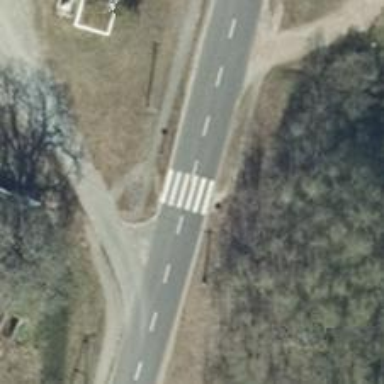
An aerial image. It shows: Uncontrolled crossing on the road.